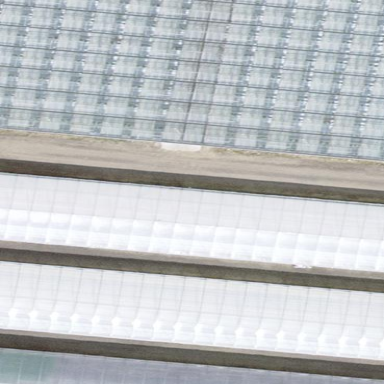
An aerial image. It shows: Greenhouse.